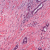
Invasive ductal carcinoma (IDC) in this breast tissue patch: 1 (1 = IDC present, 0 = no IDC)